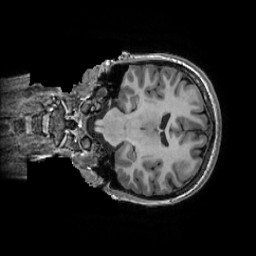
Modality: T1w
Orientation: coronal
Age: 28
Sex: female
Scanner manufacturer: ge
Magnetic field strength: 3 T
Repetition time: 0.007348 s
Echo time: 0.003036 s